Aerial crown-view tile of a tropical tree (Barro Colorado Island, Panama), acquired 20250616:
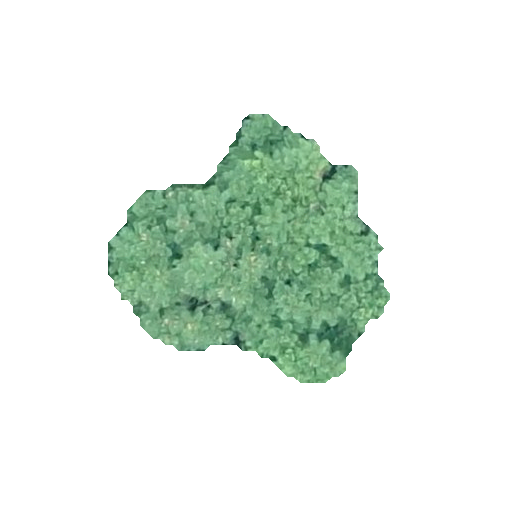
Species: Jacaranda copaia
GBIF accepted scientific name: Jacaranda copaia
Crown area: 69.708 m²